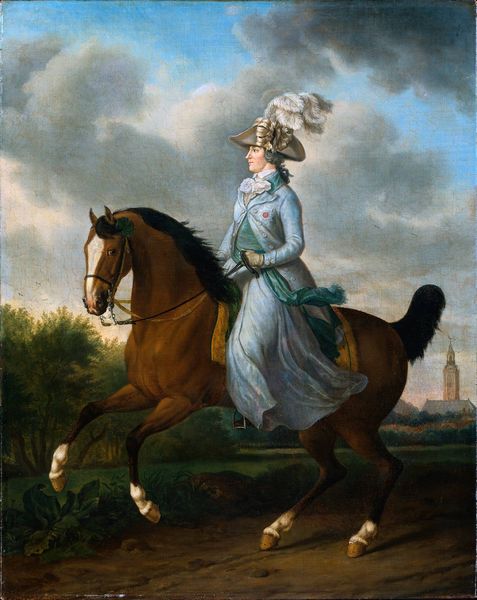
Titel: Friederike Sophie Wilhelmine von Preußen (1751-1820)
Künstler: Tethart Philipp Christian Haag
Standort: Amsterdam
Institution: Rijksmuseum
Schlagwörter: baum, blau, blätter, feder, himmel, schatten, weiß, wolken, bäume, grün, kirchturm, landschaft, stadt, bewegung, braun, frau, frisur, grau, hell, hintergrund, hut, kleid, licht, profil, schwarz, strasse, türkis, dame, gebäude, gras, haus, schal, tuch, weg, wiese, wolke, rock, jacke, band, falten, federn, halten, stein, hals, portrait, porträt, erde, feld, felder, büsche, kirche, sonne, auge, gold, haare, kostüm, mantel, adel, pflanzen, brosche, locken, ohren, wald, fliegen, pferd, pferde, reiter, turm, adelige, ausritt, beine, bewegt, bewölkt, blesse, deutschland, erdig, federbuch, federbusch, federhut, fell, fesseln, hellblau, himmelblau, huf, hufe, landschft, luise, mähne, männersitz, perücke, pferdeachwanz, pferdedecke, rappe, reiten, reiterbild, reiterin, reitkostüm, ritt, sattel, schnell, schwanz, schweif, schwung, schärpe, sprung, steigbügel, weisse fesseln, zaumzeug, zügel, bein, sonnenuntergang, blue, church, fancy, feathers, hat, plumes, white, women, dress, green, hair, nose, old, painting, woman, brown, napoleon, orden, damensitz, feather, fuchs, herrensitz, ross, springen, clouds, rocks, sky, schwingen, building, ear, summer, tower, trees, village, feet, sash, grass, bushes, path, plants, road, gallopp, bonnet, brow, chin, coat, mouth, scarf, buttons, tail, bau, galopp, victorian, dirt, outside, steigen, satteldecke, human, royal, trab, ground, england, english, animal, eye, reitend, horse, blue dress, outdoors, riding, sunset, hoof, hooves, spire, trot, medal, outdoor, bow, equestrian, action, gallop, reiterbildnis, bridle, mane, shcleife, rider, pregnant, colonial, rein, saddle, horseback, weg wiese, nostril, tuzrm, plume, mounted, lifestyle, feather hat, 1700s, frau zu pferde, rearing, lightblue, brown horse, dressage, the empire state building, new york city